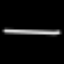
Label: line